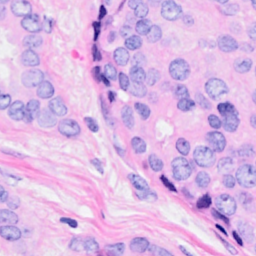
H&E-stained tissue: Breast